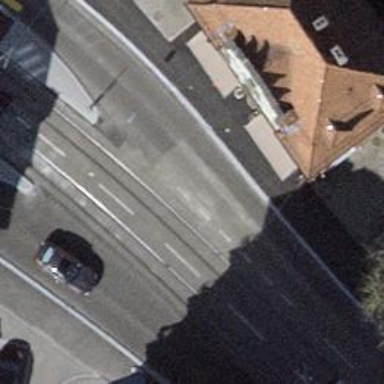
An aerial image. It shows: Secondary road with asphalt surface.